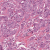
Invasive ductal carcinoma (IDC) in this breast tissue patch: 1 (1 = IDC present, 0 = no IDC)